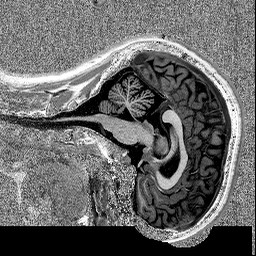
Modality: MP2RAGE
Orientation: sagittal
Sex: female